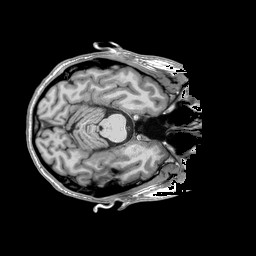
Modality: T1w
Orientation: coronal
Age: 30
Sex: male